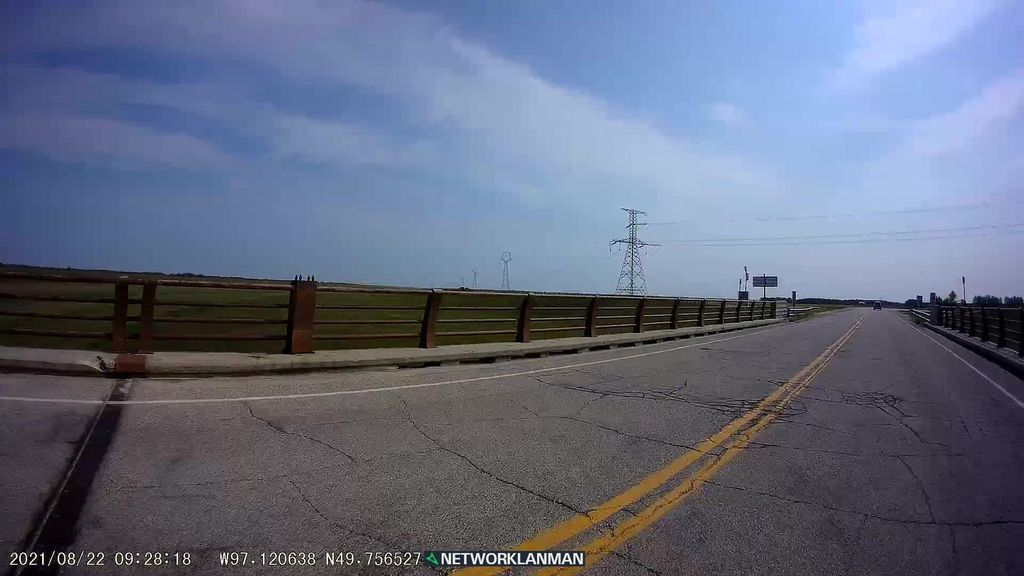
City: winnipeg